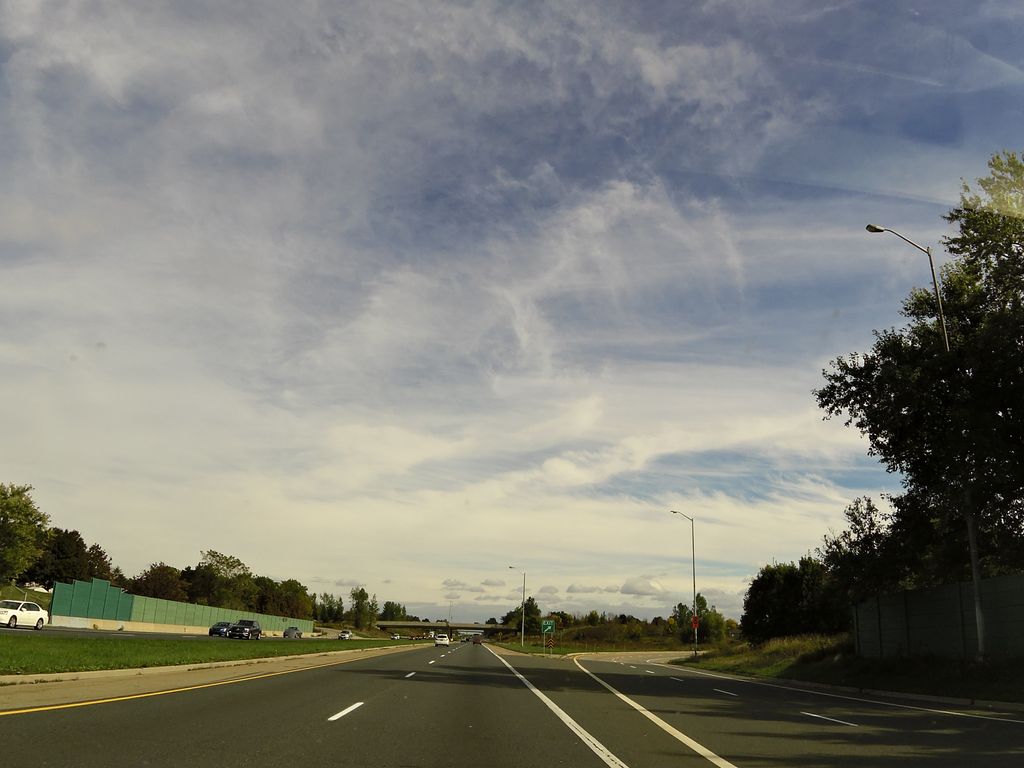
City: hamilton